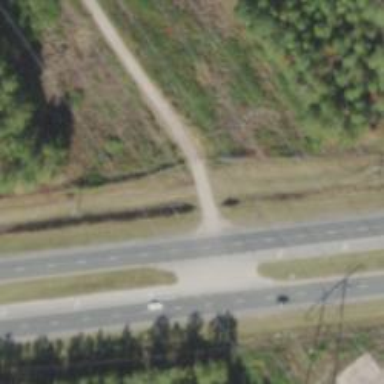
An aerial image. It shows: Asphalt road designated as trunk highway.